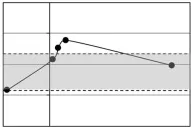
Concussion case 1: transient symptoms. X axis is days before and after concussion, with day 0 being the day of concussion. : [IL8]SNAP25+/[CD81]SNAP25+ ratio.
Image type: chart (chart)